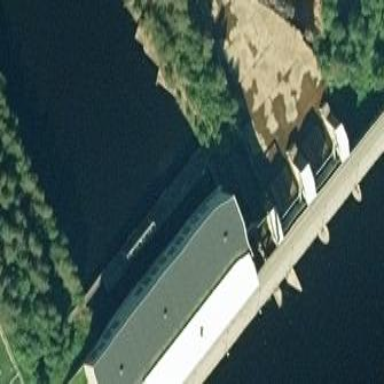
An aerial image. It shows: Industrial building resembling power plant.